Question: I want to collect system call events to android applications with strace tool
First I lunch emulator then I write in terminal in linux the next command line :
'''
adb -s emulator-5554 shell
'''
After emulator shell I want to write strace command as shown in the picture:
 from trminal it works fine with me but when I write java code
'''
Process p=Runtime.getRuntime().exec("adb -s emulator-5554 shell");
Process p1=Runtime.getRuntime().exec("strace -p 871");
'''
It didn't work can any one help me to write this java code in eclipse
please pay attention to the picture
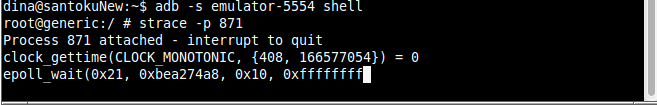
Answer: The 'adb shell' command opens a new shell in which 'strace'is executed. The Java version of your command executed both commands in the default shell. Hence you have to combine them:
'Process p=Runtime.getRuntime().exec("adb -s emulator-5554 shell strace -p 871");'